Question: I am trying to use a special character in the UILabel. But it is chopping off the labels. I put in a red background to show where the edge of the label is. Any reason why this may be happening? I have maskToBounds and clipToBounds set to NO;
'''
CGSize lblSize = [FontHelper sizeForText:text withFont:[self getBodyFont] withWidth:kColumnWidth andNumberOfLines:1000];
UILabel*lbl = [[UILabel alloc] initWithFrame:CGRectMake(x,
y + body.frame.size.height - columnHeight - kBottomMargin,
kColumnWidth,
lblSize.height)];
lbl.clipsToBounds = NO;
lbl.layer.masksToBounds = NO;
lbl.text = text;
lbl.backgroundColor = [UIColor redColor];
lbl.font = [self getBodyFont];
lbl.textColor = [UIColor blackColor];
lbl.numberOfLines = 0;
lbl.textAlignment = UITextAlignmentLeft;
lbl.lineBreakMode = UILineBreakModeWordWrap;
'''
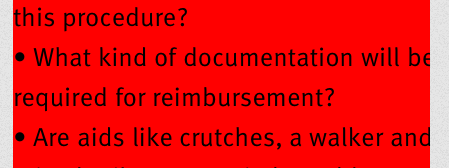
Answer: I think I found the solution. The client had give me the above text in a Word Doc and I had copy and pasted into the file. The space between the dot and the text appeared to be a space but was other special character. So copy/paste flared its ugly head.